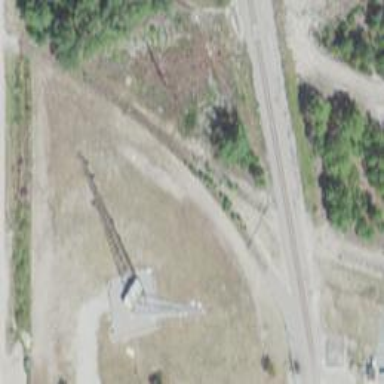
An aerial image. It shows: Abandoned railway spur.